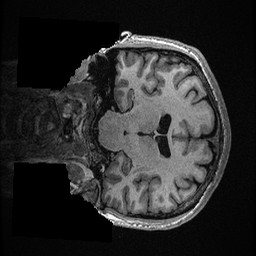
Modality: T1w
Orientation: coronal
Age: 38
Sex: male
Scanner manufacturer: ge
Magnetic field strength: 3 T
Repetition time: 0.006952 s
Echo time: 0.00292 s